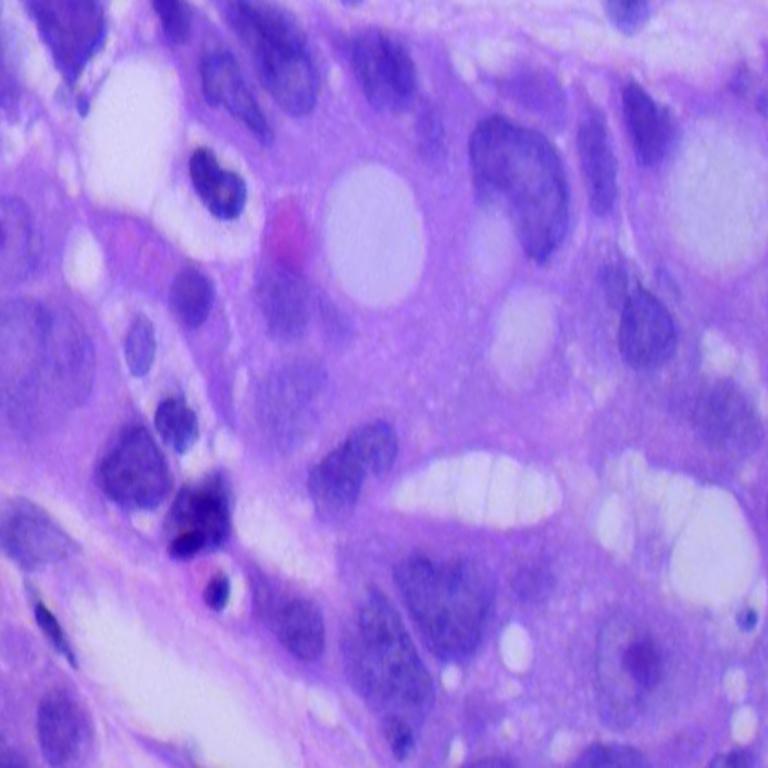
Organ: lung
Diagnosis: adenocarcinomas